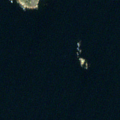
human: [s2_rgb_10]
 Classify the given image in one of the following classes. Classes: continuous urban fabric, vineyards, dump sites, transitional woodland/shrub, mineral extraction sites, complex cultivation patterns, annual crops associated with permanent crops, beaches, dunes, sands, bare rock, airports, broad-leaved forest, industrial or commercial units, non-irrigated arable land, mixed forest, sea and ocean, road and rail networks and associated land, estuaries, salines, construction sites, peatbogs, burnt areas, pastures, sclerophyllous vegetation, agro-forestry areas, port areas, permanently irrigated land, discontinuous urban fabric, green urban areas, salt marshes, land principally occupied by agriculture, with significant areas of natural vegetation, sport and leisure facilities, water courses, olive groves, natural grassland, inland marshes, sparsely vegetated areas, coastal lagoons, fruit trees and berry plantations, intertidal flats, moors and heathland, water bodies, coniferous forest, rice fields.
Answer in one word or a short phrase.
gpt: sea and ocean